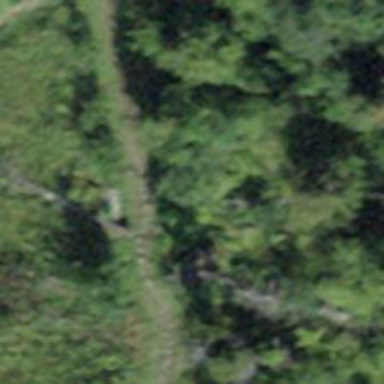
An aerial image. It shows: Unpaved path.